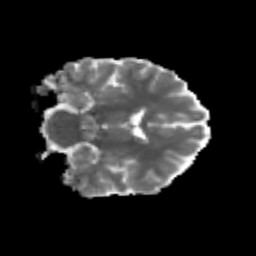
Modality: MD
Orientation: coronal
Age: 25
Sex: female
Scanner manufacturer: siemens
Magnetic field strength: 3 T
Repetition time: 3.5 s
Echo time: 0.125 s